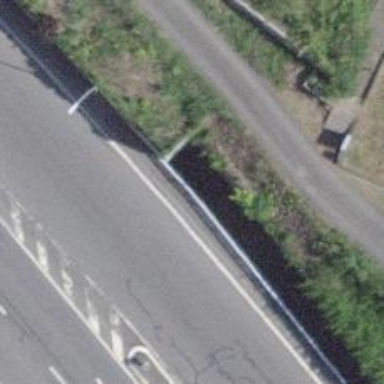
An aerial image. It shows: Tunnel footway.